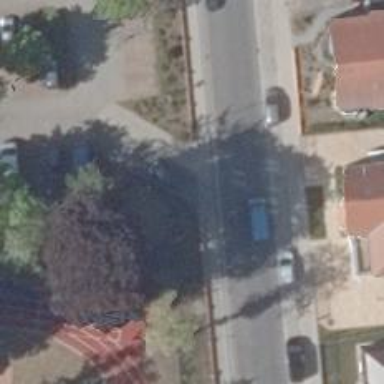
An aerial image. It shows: Paved path.